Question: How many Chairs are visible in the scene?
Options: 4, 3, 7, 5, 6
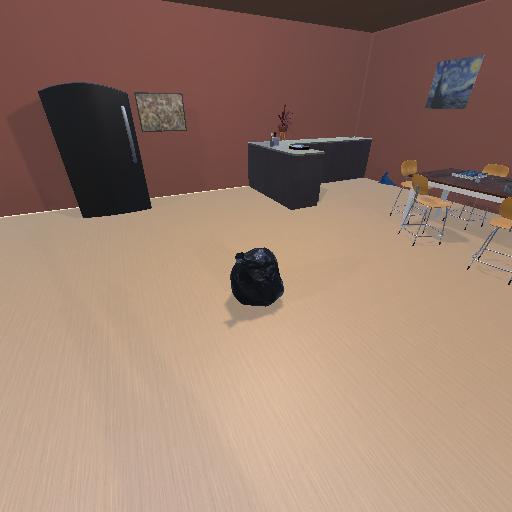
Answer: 4